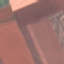
Land use / land cover class: AnnualCrop